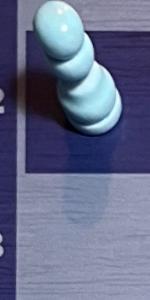
Label: Empty